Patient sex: F
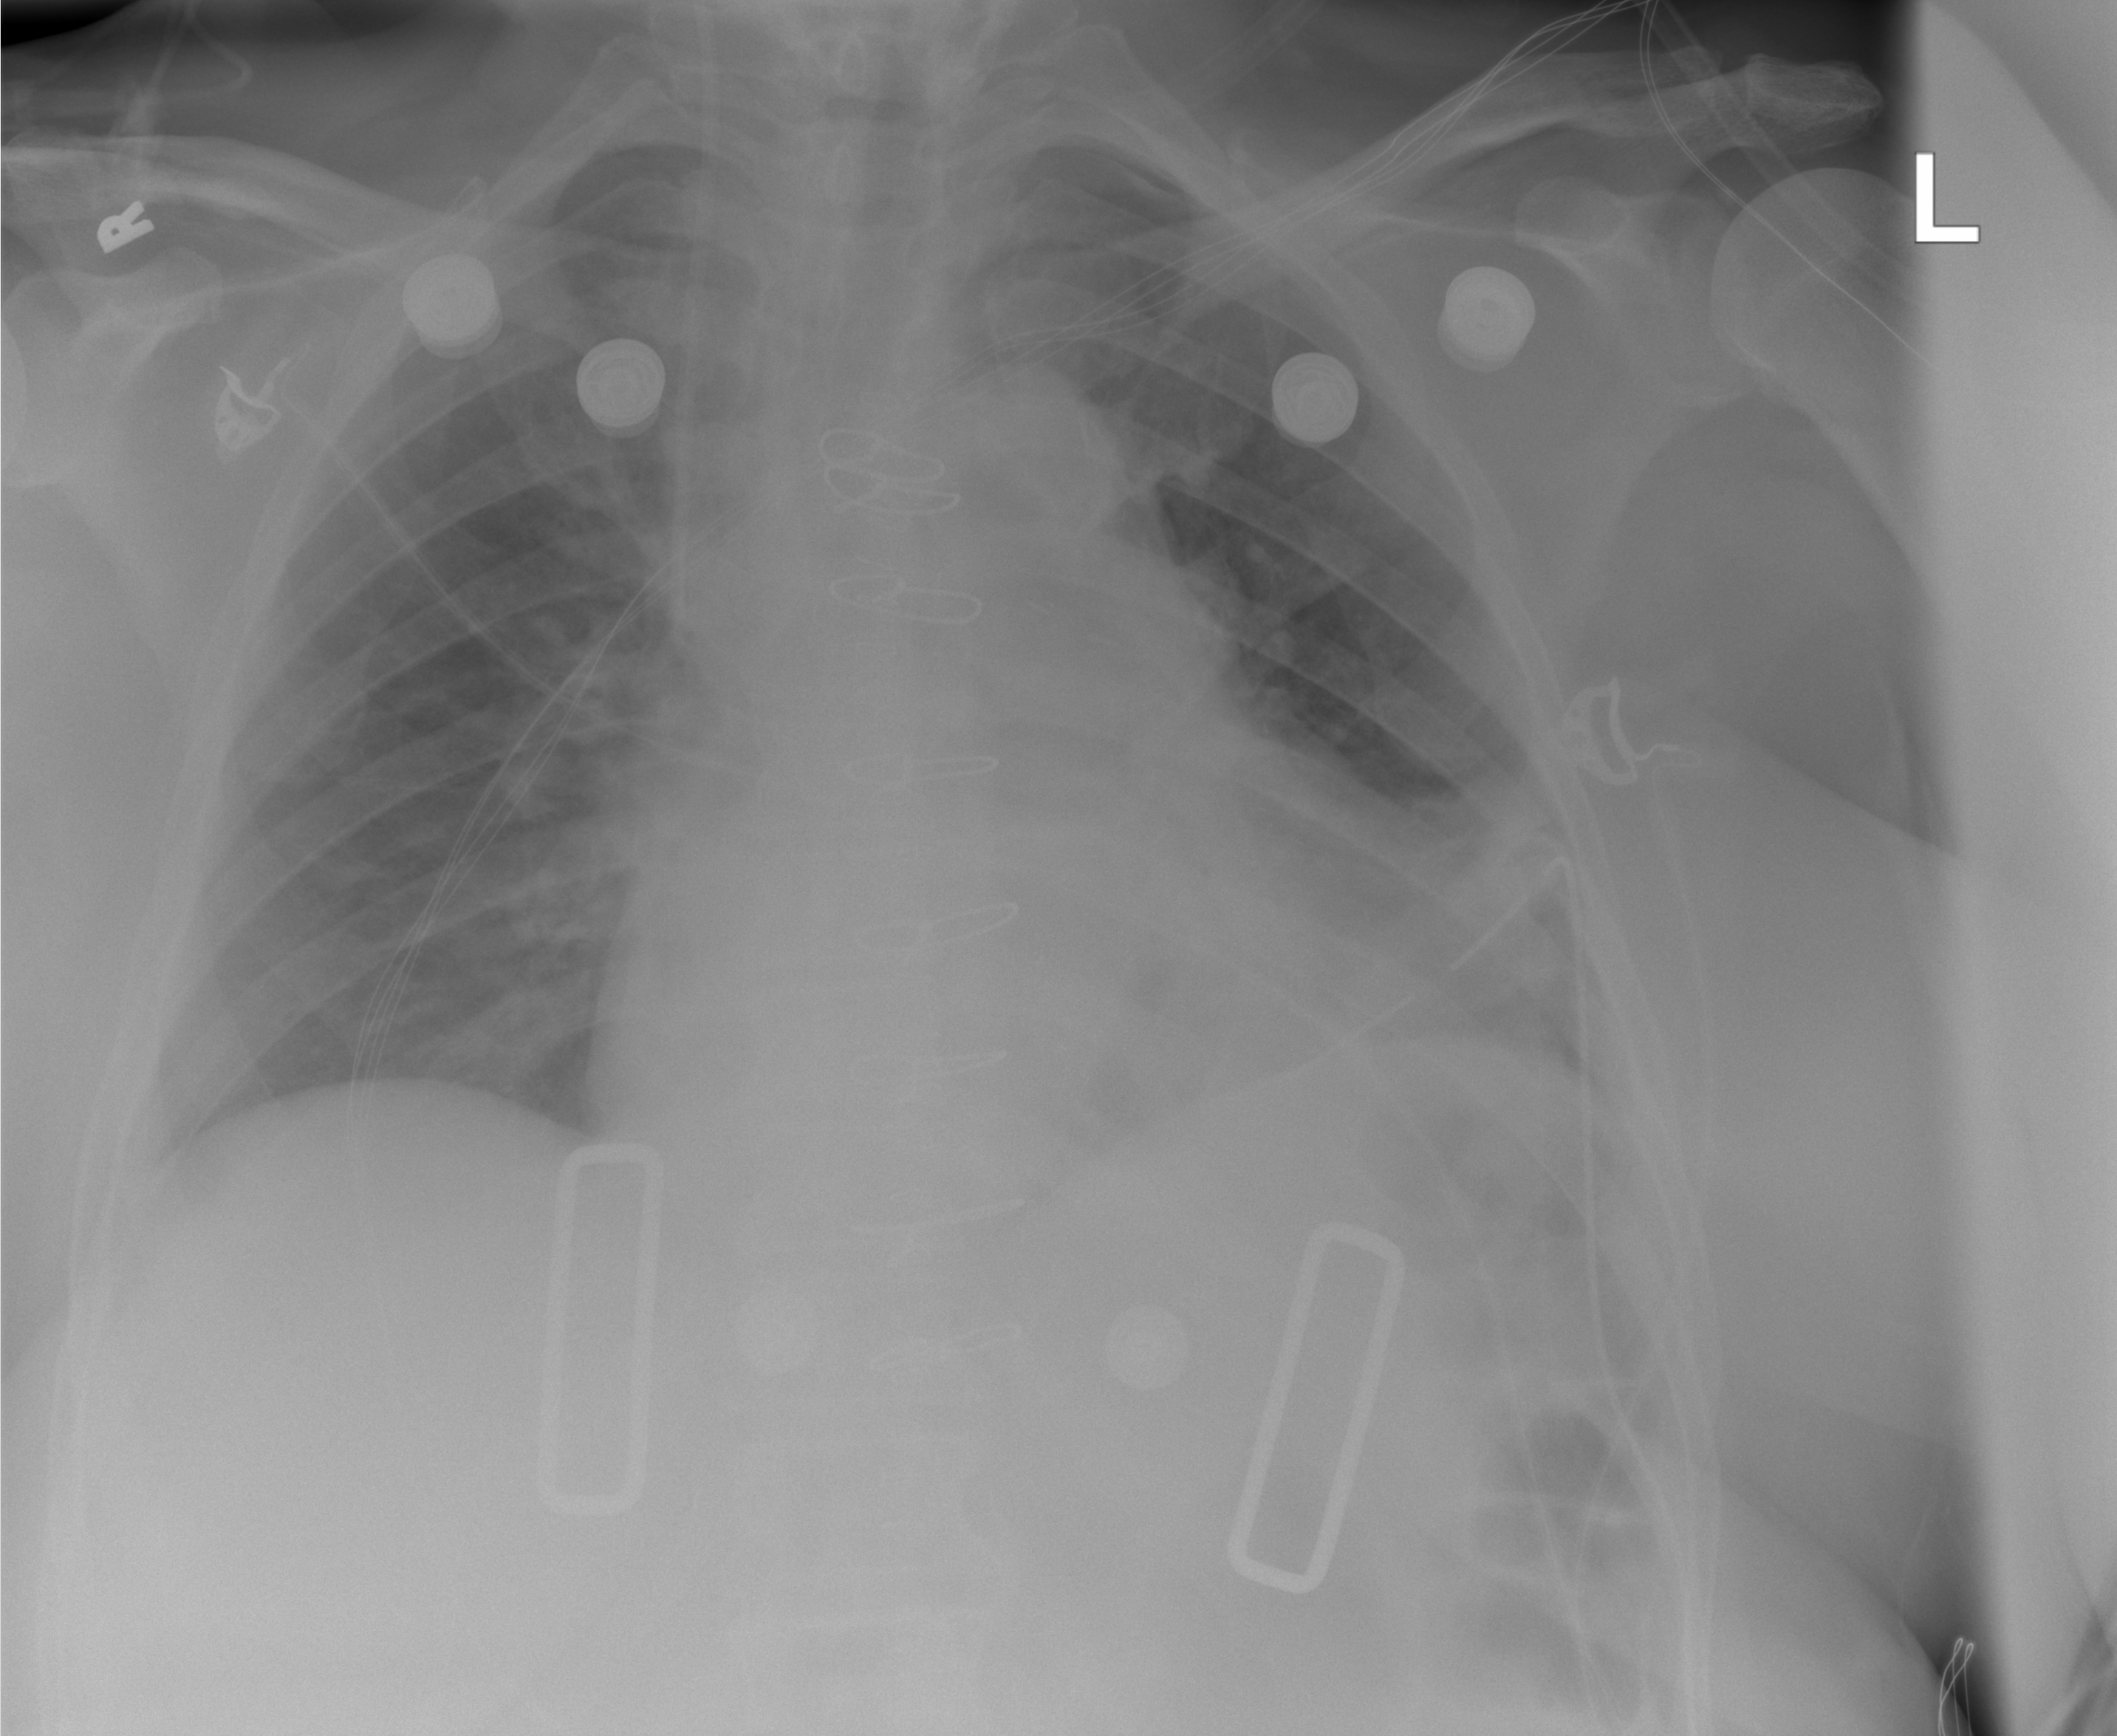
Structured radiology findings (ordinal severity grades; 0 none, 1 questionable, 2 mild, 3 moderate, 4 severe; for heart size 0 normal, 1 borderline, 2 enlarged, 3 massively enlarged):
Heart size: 2
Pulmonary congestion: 1
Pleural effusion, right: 0
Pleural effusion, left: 0
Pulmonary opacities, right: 1
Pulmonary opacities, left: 0
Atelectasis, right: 2
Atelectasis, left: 2